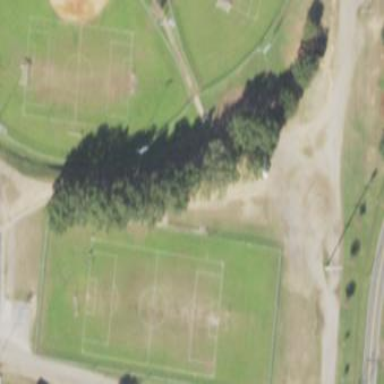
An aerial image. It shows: Soccer pitch designated for leisure and sports activities.